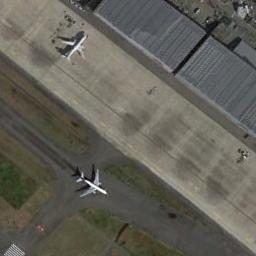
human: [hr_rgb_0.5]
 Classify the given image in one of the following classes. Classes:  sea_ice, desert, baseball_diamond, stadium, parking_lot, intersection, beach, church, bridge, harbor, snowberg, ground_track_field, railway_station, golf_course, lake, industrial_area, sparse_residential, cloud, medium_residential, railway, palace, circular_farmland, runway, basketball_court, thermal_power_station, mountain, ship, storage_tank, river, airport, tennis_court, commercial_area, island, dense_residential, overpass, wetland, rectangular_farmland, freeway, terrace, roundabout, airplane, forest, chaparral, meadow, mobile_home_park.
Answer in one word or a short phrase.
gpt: airplane